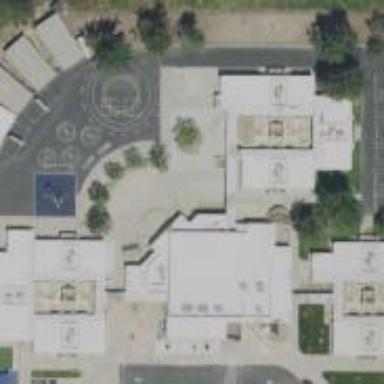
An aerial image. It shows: School.